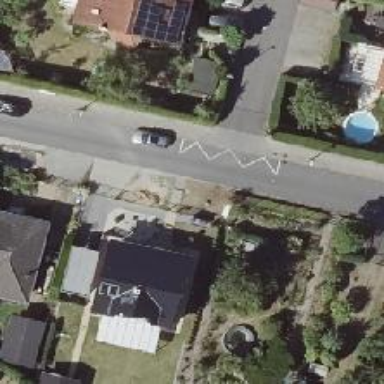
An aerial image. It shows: Smooth asphalt road in residential area.